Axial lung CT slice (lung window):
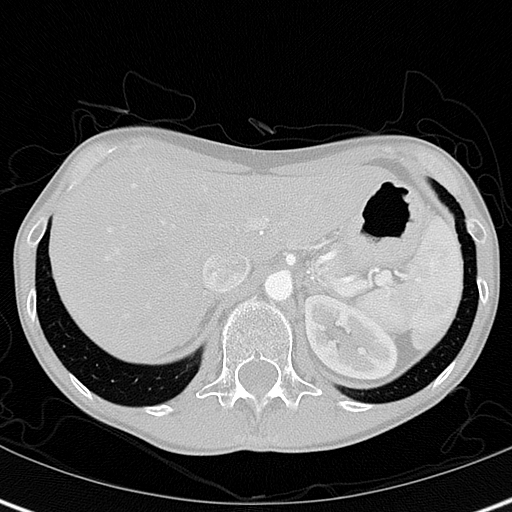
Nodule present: no